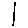
Label: line